Interaction volume radius: 5 \u00c5
Interaction volume height: 10 \u00c5
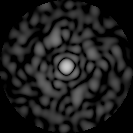
Disorder parameter: 0.864